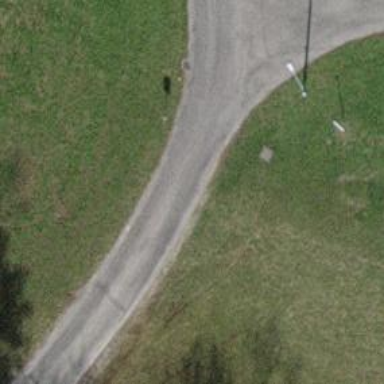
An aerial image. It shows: Smooth asphalt road in residential area.